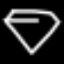
Label: diamond